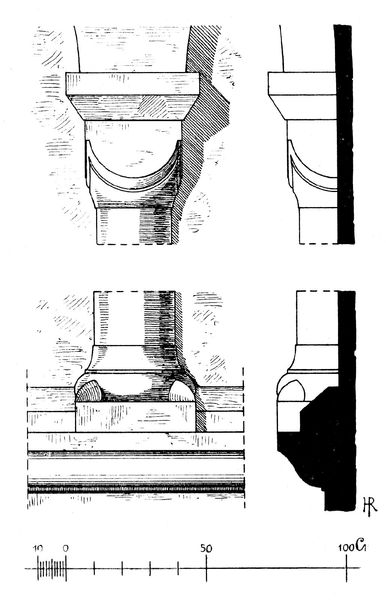
Titel: St. Maria im Kapitol in Köln
Standort: Köln, St. Maria im Kapitol (EU - D - NRW)
Schlagwörter: skizze, säule, zeichnung, architektur, signatur, schattierung, linien, detail, seitenansicht, striche, schwarzweiß, kapitell, würfel, schnit, konstruktion, plan, dorisch, riss, aufriss, maßstab, gestrichelt, hr, auschnitte, frontsicht